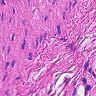
Metastatic tissue present: no